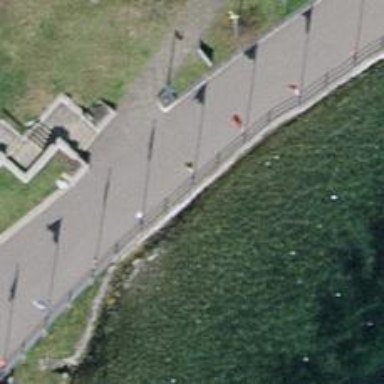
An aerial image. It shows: Flagpole structure.